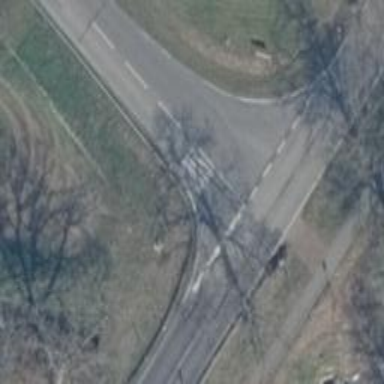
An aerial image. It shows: Road with stop sign.